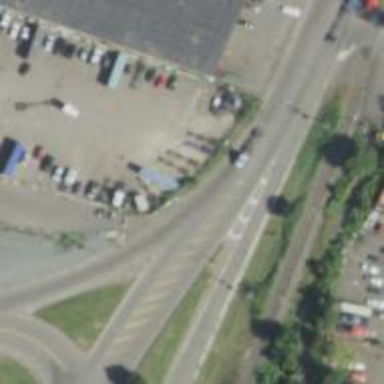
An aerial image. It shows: Trunk link highway.